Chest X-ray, PA view. Patient: 22 years old, sex F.
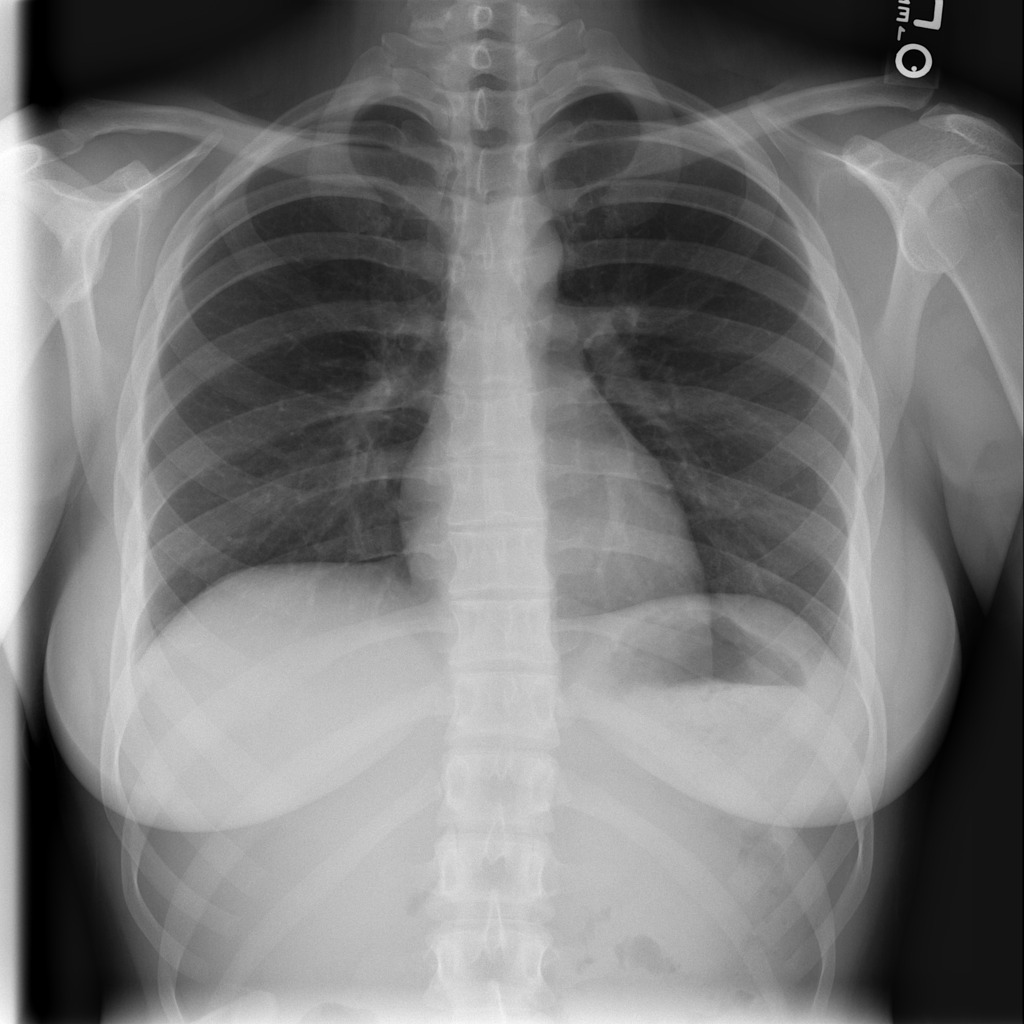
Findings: No Finding